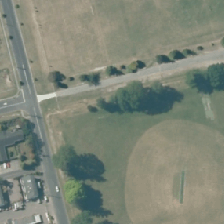
Land cover: urban_parkland